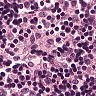
Metastatic tissue present: no